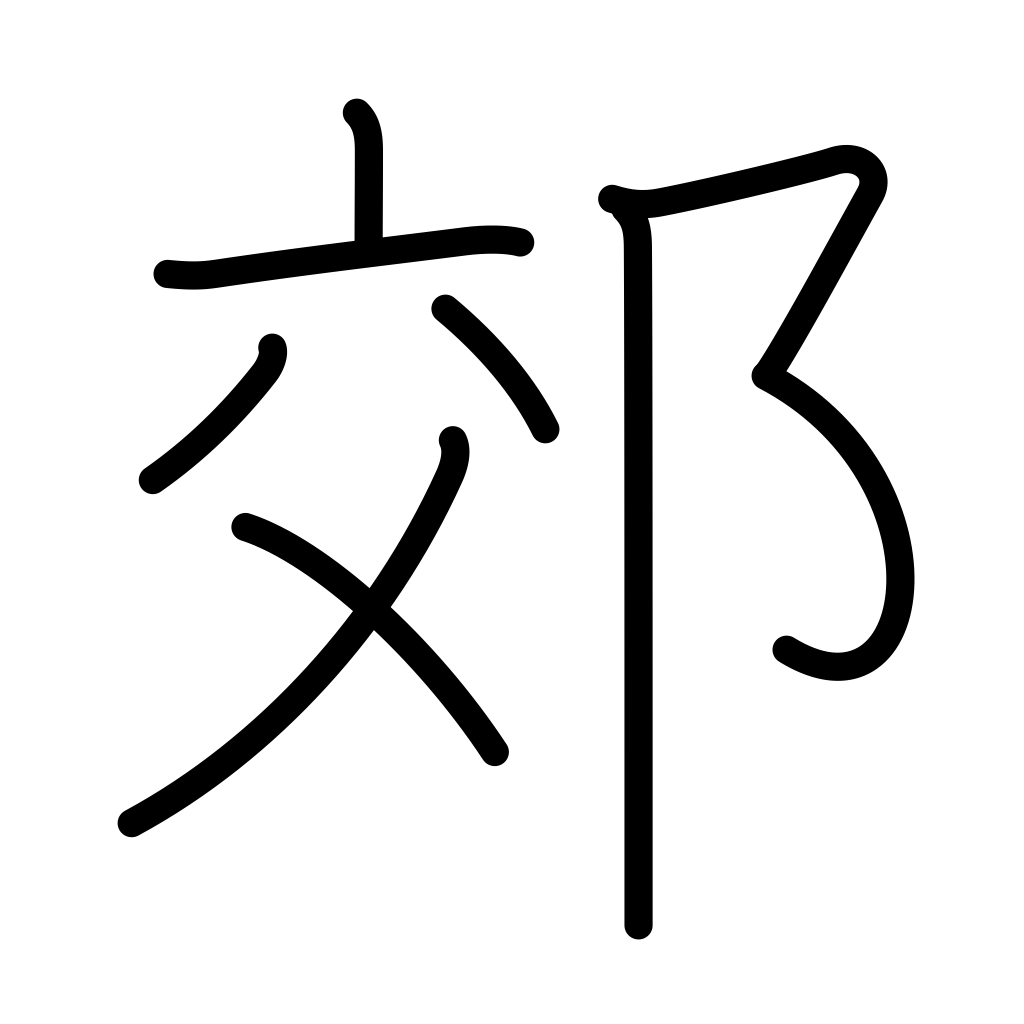
Meaning: outskirts, suburbs, rural area